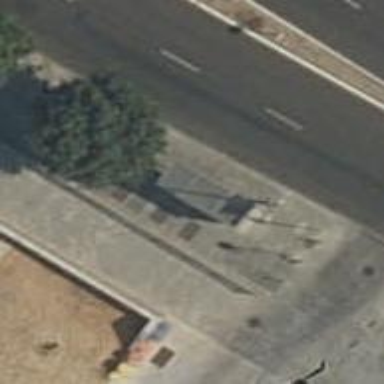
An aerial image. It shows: Bus stop with platform for public transport.